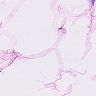
Metastatic tissue present: no